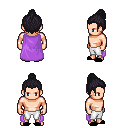
a pixel art fantasy rpg character, male body template, human, light skin, lavender cape, white pants, raven short topknot hairstyle, black slippers, four views (front, back, left, right), 2x2 character sprite sheet, small pixel art, hard edges, no anti-aliasing